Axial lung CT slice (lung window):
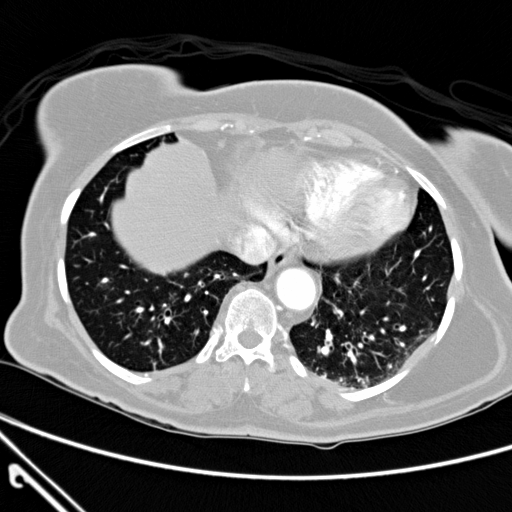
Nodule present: no